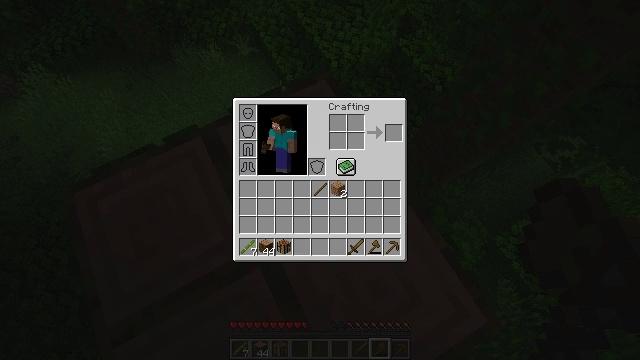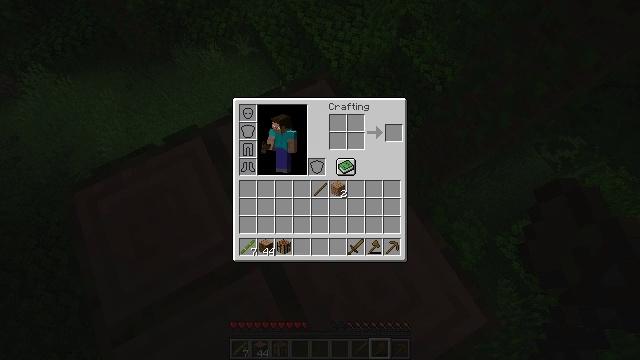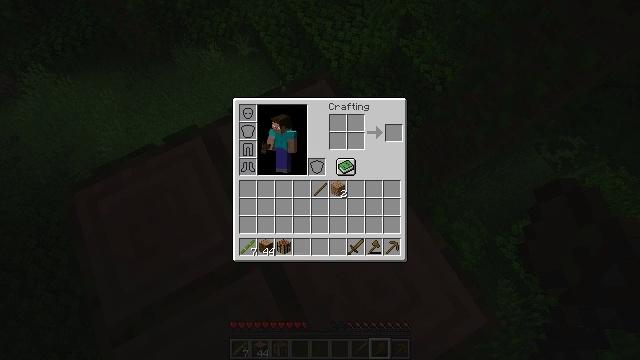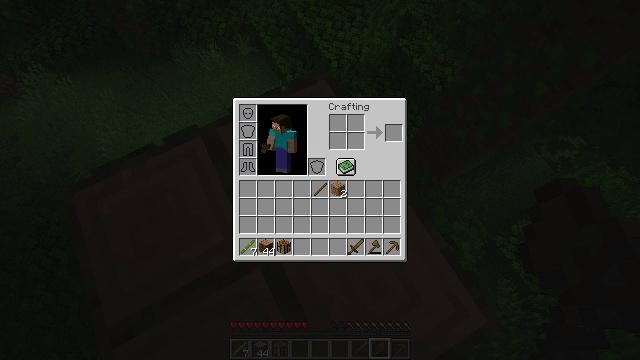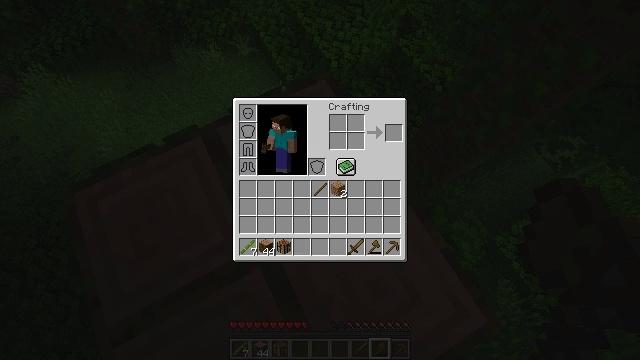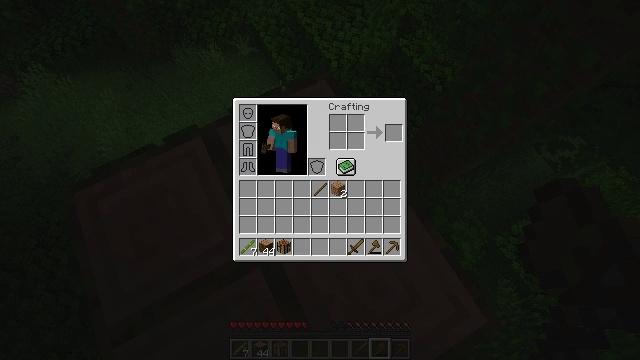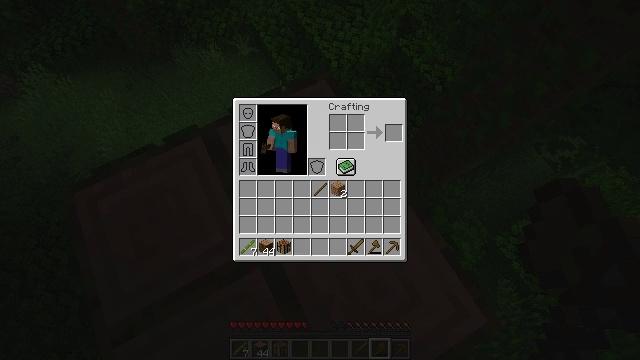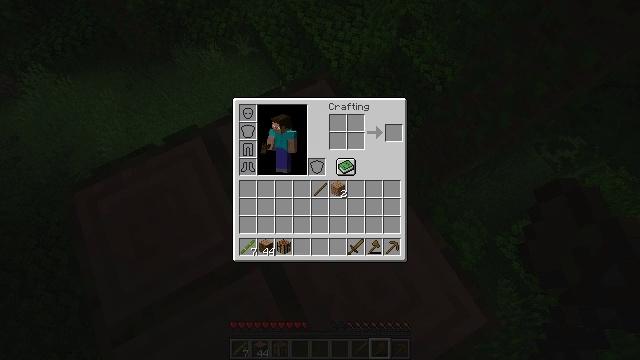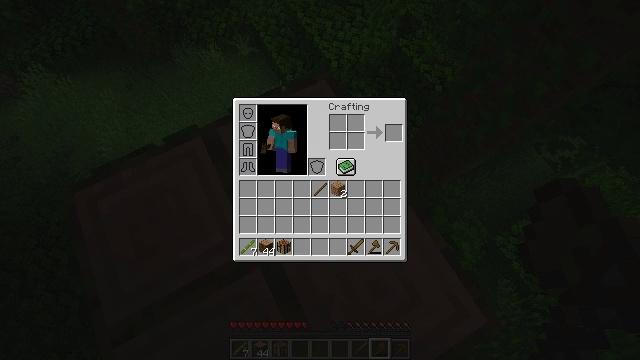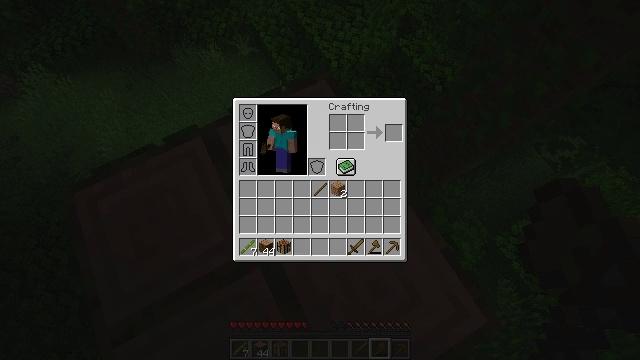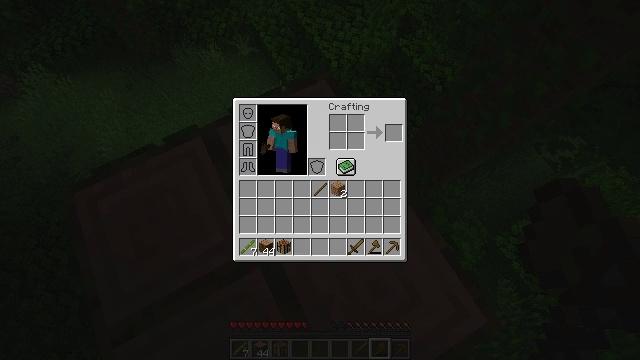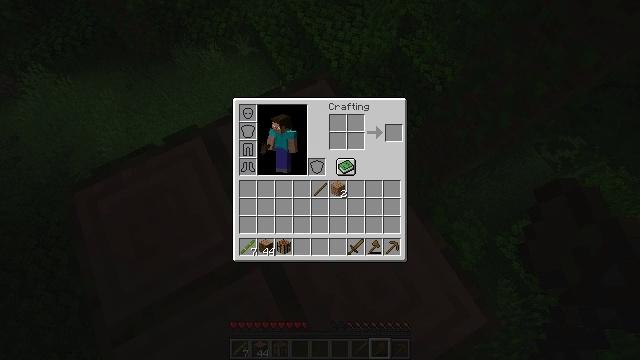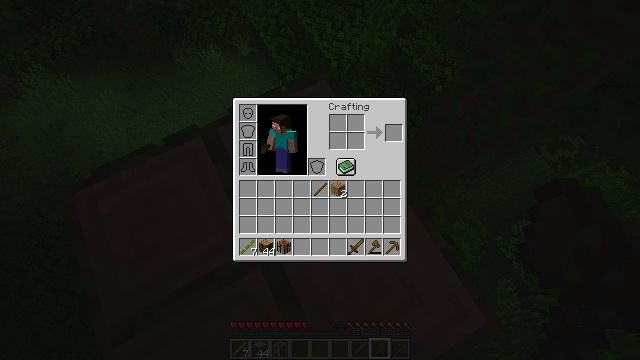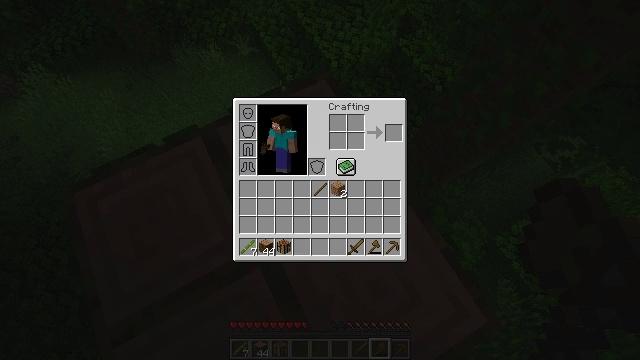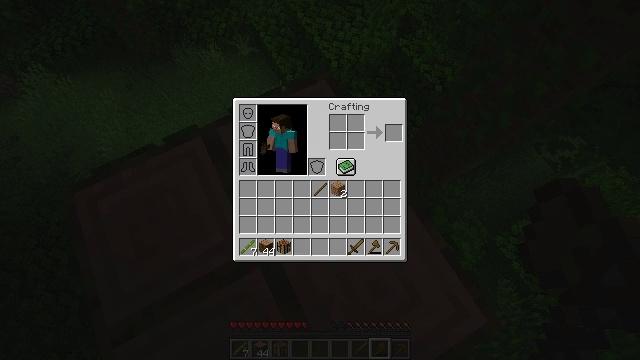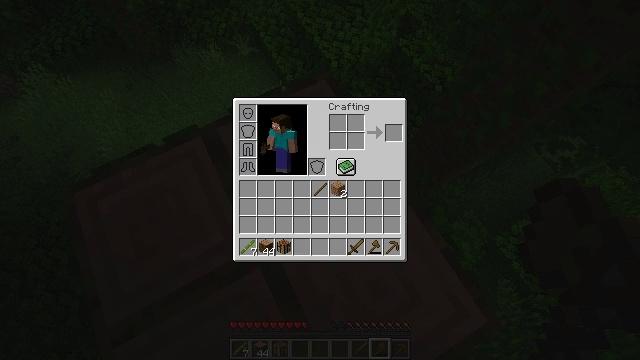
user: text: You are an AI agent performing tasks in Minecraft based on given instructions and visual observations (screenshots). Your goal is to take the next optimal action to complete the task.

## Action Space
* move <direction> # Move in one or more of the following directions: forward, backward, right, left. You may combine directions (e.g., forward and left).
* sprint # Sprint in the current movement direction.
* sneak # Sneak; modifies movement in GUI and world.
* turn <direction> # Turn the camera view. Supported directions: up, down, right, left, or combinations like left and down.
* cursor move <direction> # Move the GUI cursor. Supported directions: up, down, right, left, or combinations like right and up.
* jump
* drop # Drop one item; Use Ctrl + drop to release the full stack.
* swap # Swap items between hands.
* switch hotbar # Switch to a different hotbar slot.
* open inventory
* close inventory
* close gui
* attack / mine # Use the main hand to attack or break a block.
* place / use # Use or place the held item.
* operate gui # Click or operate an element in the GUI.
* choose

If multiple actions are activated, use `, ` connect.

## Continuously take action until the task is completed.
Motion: motion action
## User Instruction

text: Collect the jungle log for building.
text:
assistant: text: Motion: no_op
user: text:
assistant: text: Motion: no_op
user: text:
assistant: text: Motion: no_op
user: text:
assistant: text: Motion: no_op
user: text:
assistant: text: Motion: no_op
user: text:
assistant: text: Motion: no_op
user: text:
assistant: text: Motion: no_op
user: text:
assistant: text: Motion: no_op
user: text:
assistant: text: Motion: no_op
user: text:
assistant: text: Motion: no_op
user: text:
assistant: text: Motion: no_op
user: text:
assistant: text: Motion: no_op
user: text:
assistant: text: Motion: no_op
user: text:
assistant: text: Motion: no_op
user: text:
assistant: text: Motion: no_op
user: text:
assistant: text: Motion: no_op
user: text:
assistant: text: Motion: no_op
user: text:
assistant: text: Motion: no_op
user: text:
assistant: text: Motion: no_op
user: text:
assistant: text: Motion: no_op
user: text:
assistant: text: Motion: no_op
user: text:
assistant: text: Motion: no_op
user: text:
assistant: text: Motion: no_op
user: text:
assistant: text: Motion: no_op
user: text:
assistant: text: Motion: no_op
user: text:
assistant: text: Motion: no_op
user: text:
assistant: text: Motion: no_op
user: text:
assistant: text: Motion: no_op
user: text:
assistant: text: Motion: no_op
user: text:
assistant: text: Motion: no_op